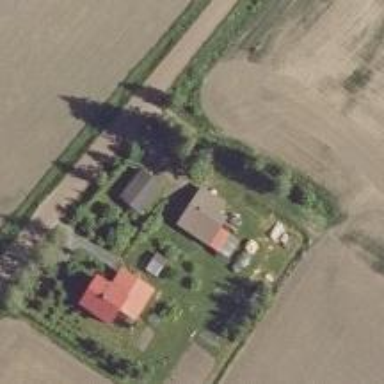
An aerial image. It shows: Farmyard area.